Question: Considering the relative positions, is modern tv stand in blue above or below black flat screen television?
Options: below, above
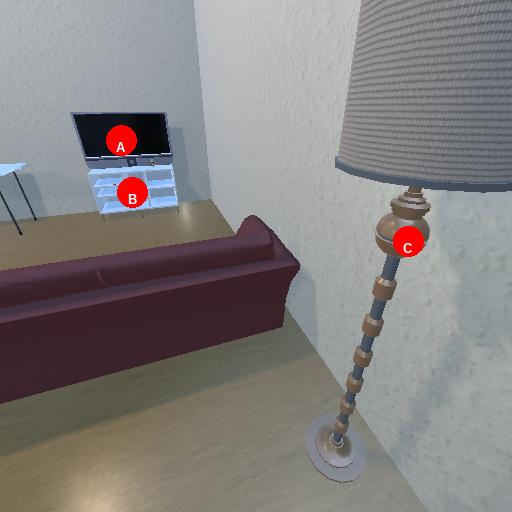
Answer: below